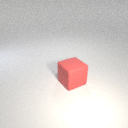
large red rubber cube